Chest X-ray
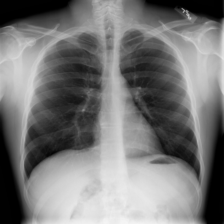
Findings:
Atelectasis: negative
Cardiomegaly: negative
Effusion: negative
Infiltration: negative
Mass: negative
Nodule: negative
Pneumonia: negative
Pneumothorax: negative
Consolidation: negative
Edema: negative
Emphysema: negative
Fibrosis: negative
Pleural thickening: negative
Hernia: negative